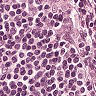
Metastatic tissue present: no